Question: I am getting an "object not found" error when trying to run 'lm'. I am not sure why but all of the data is inputted correctly: I'm Looking for any insight. I have tried altering the order of the objects but it seems always the last object is not found.

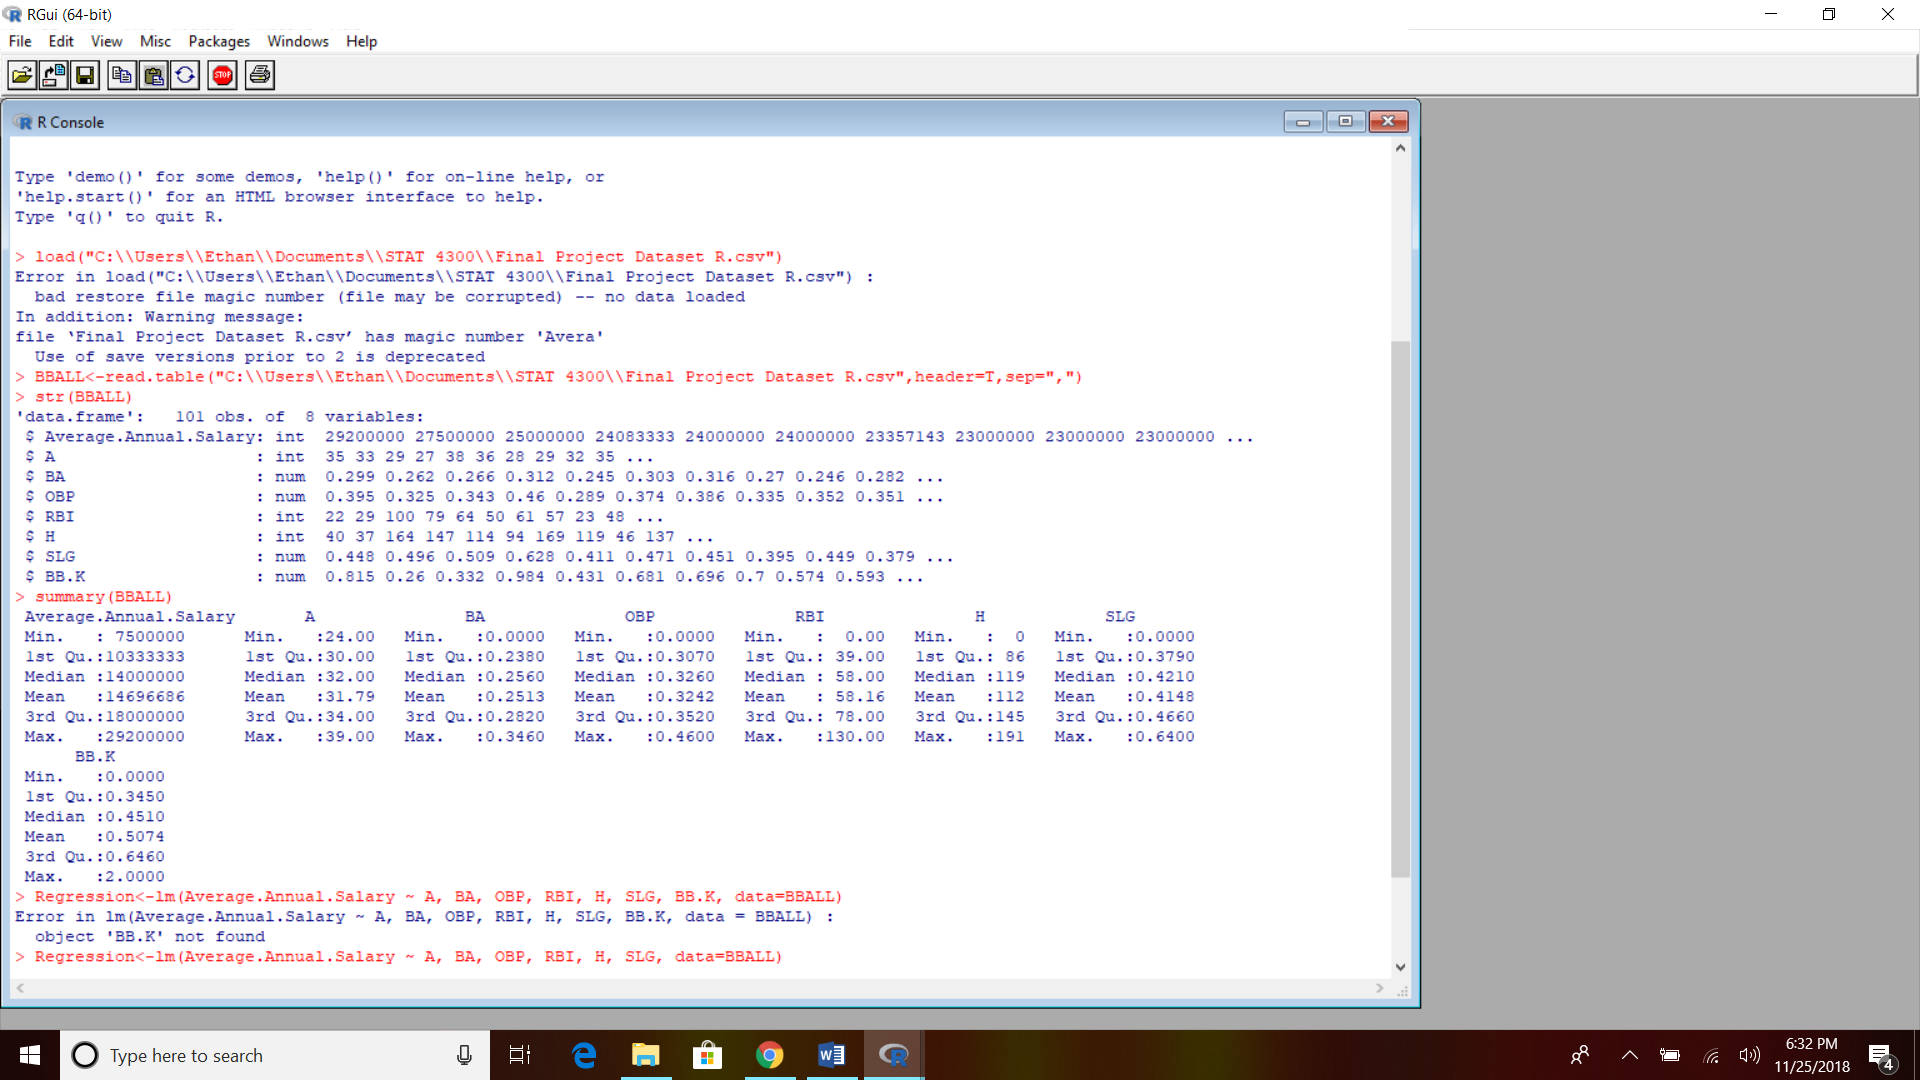
Answer: Your predictor variables need to combined with '+', not given as a comma-separated list:
'''
lm(response ~ predictor1 + predictor2 + predictor3 + ...,
data=my_data)
'''